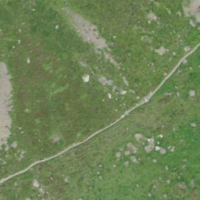
EUNIS habitat code: 23
Species observed at this site:
Vaccinium myrtillus
Campanula barbata
Pyrrhocorax graculus
Prunella collaris
Gentianella campestris
Periparus ater